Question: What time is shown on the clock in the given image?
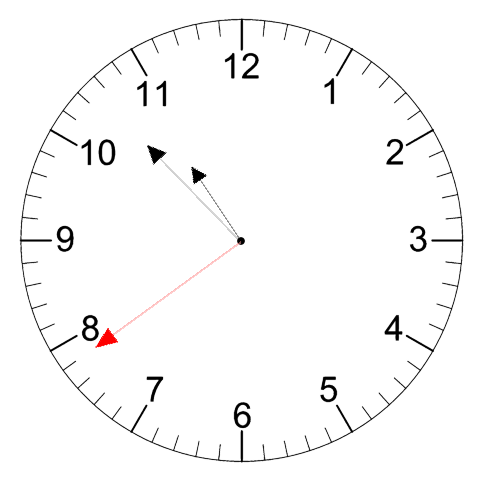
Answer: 10:52:39